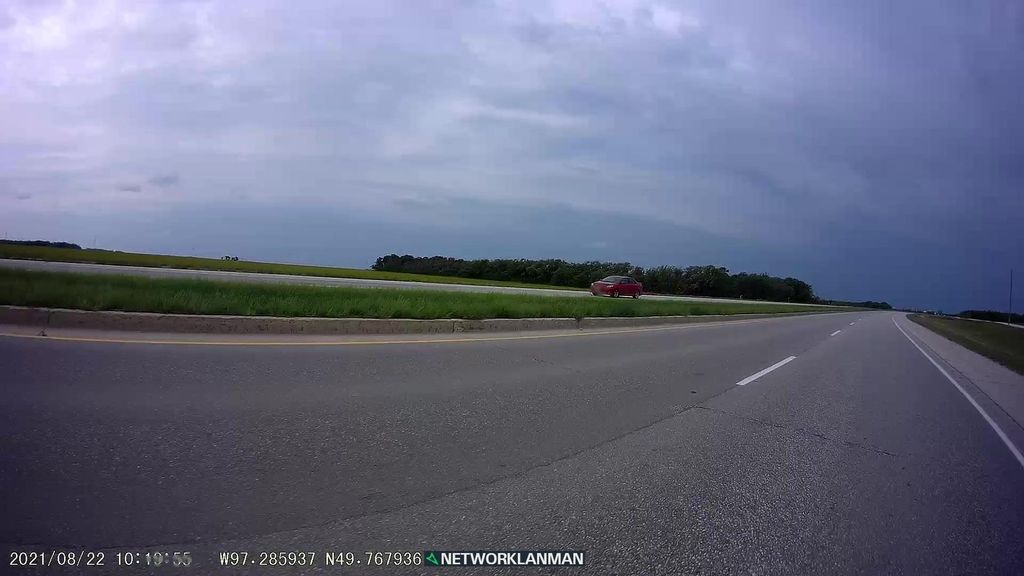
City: winnipeg